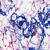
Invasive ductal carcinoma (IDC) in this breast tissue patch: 0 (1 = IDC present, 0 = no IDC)